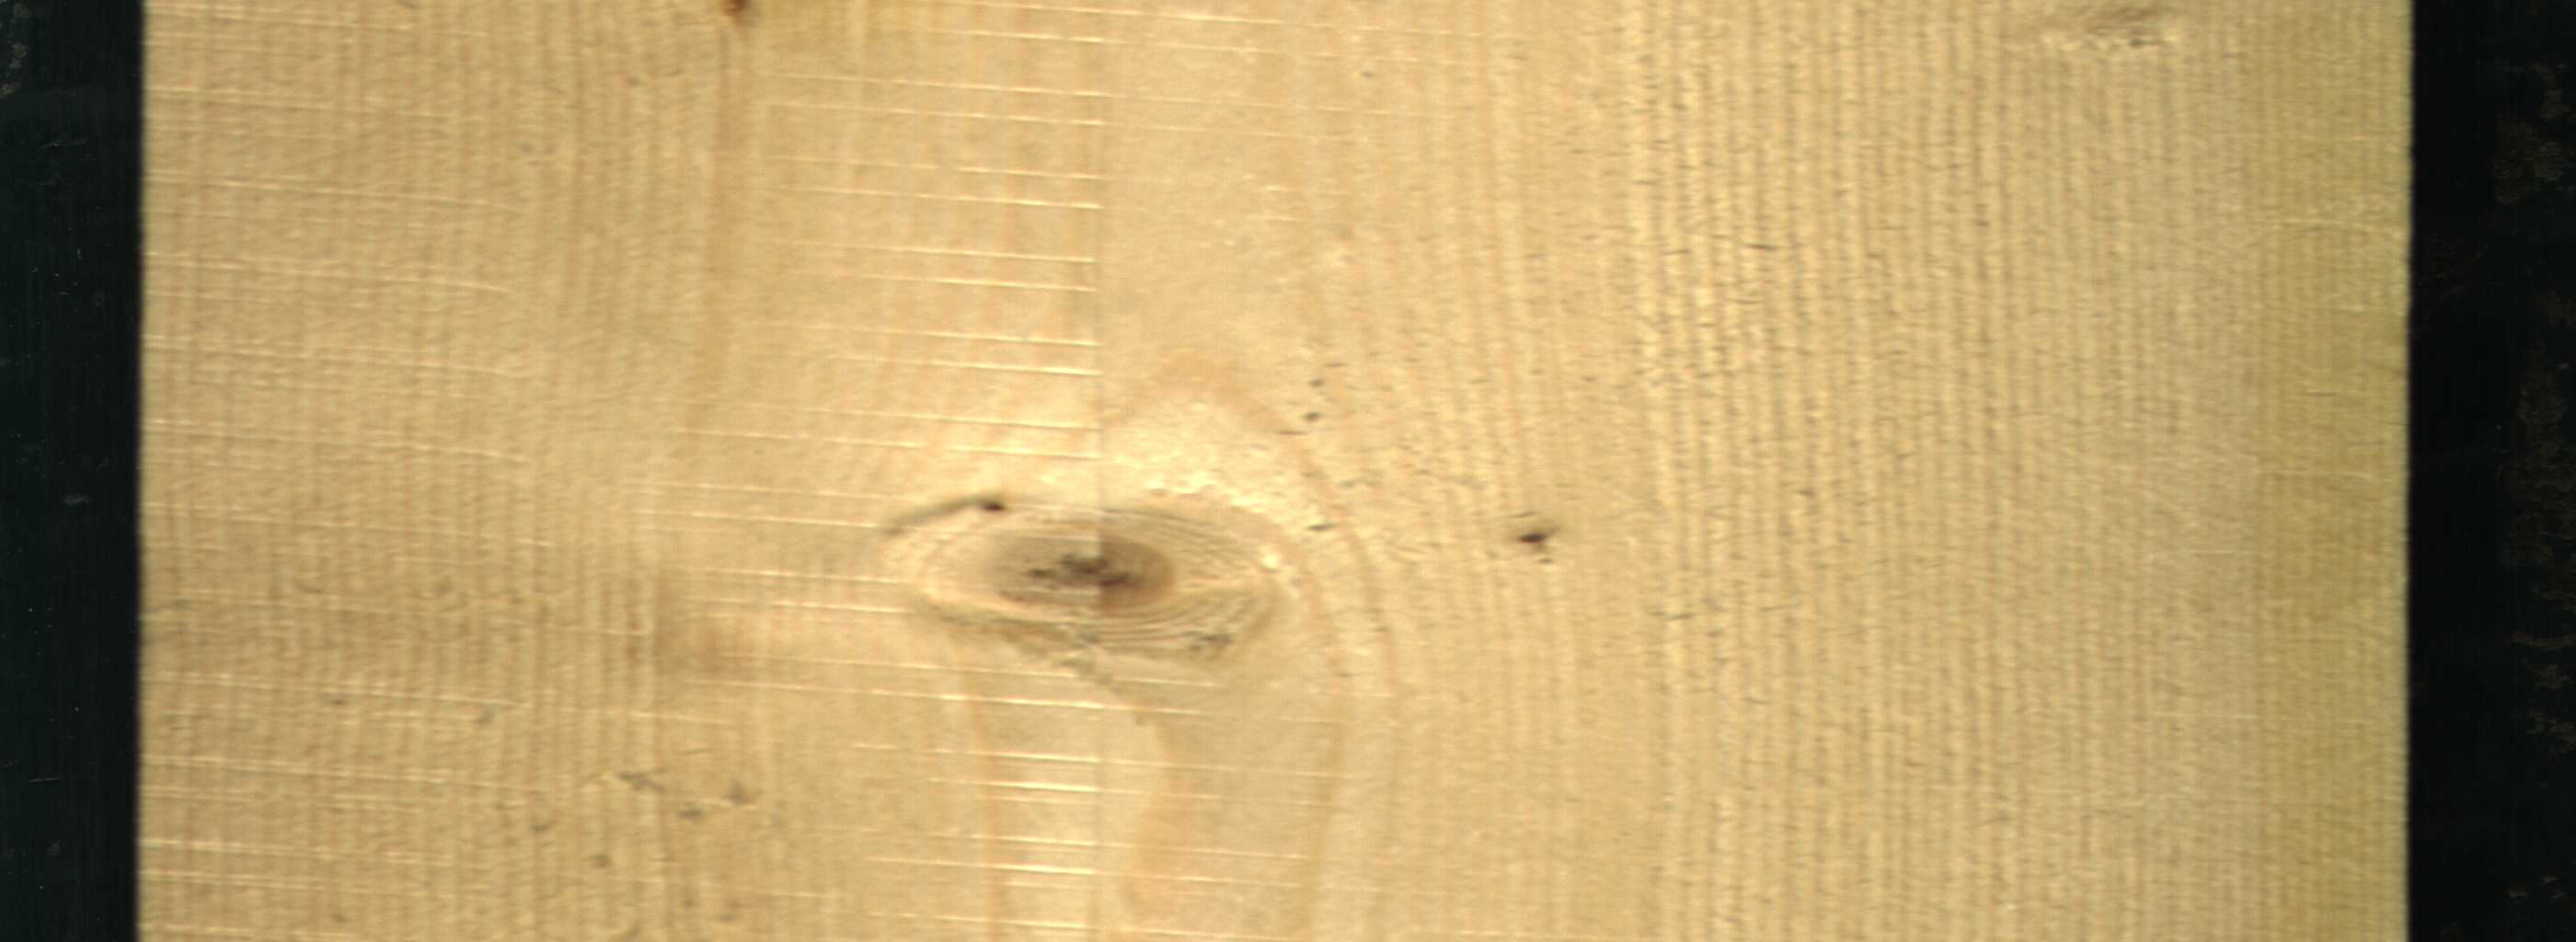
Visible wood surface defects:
Live_Knot